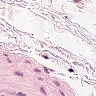
Metastatic tissue present: no